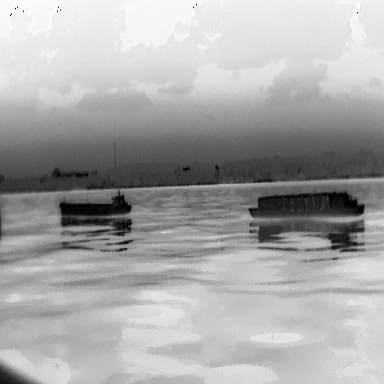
There is a liner in the infrared image.